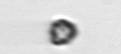
Label: nanoplankton_mix